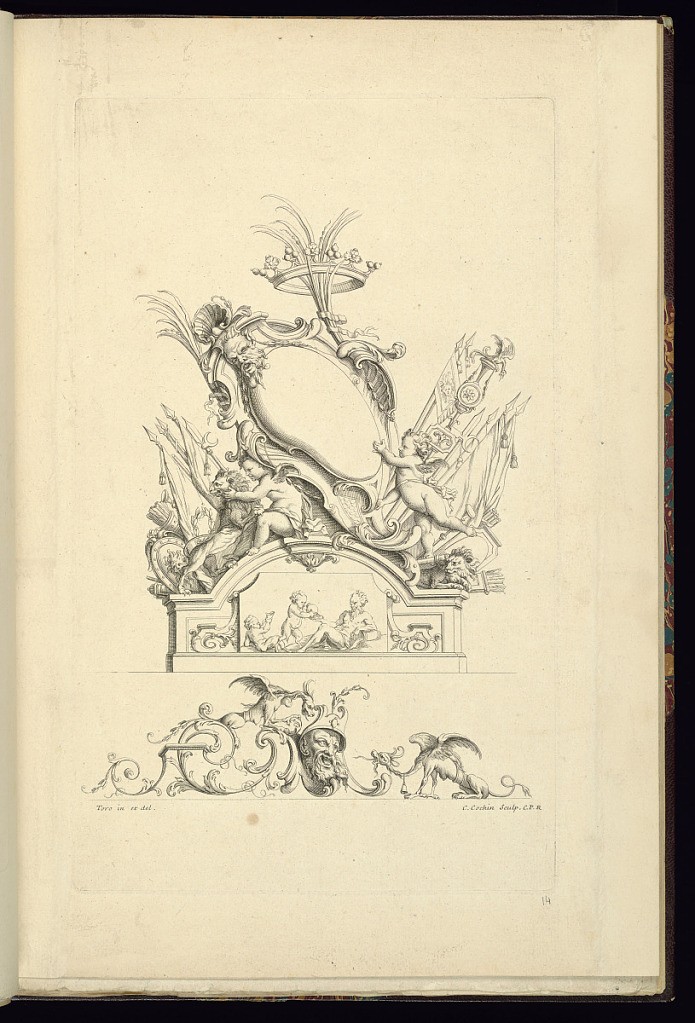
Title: Cartouche Design
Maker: Jean-Bernard Turreau, French, 1672 - 1731
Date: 1716-19
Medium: Etching on laid paper
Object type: Print
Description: Ornament design - a cartouche above and grotesque motif below. The designs feature putti, lions, mythological creatures, mascarons (masks), a crown, palm leaves, banners, quivers of arrows, shields, spears, flags, shells, fish scale patterns, c-scales, fleurons, foliate scrolls, and scrolling leaves. The plate is signed.